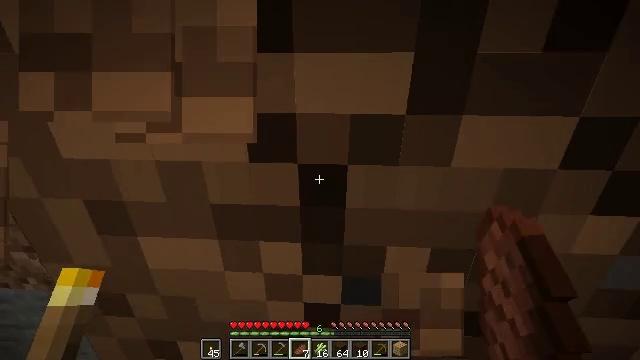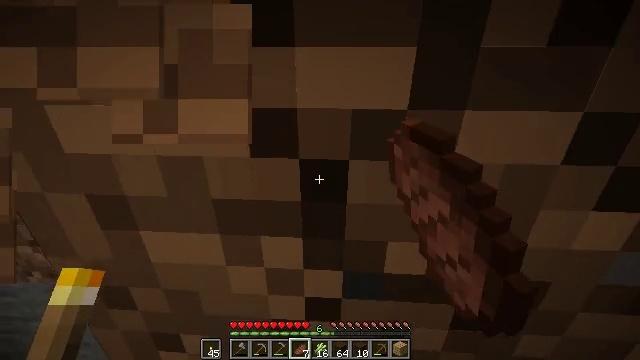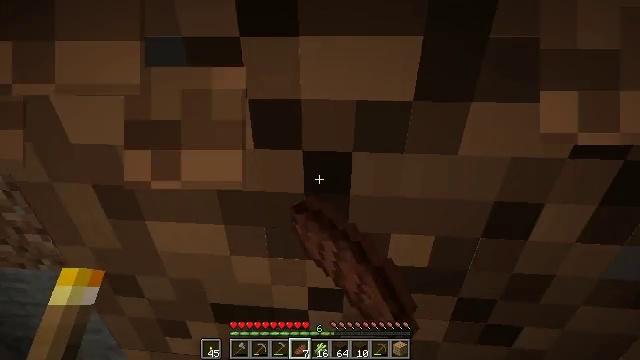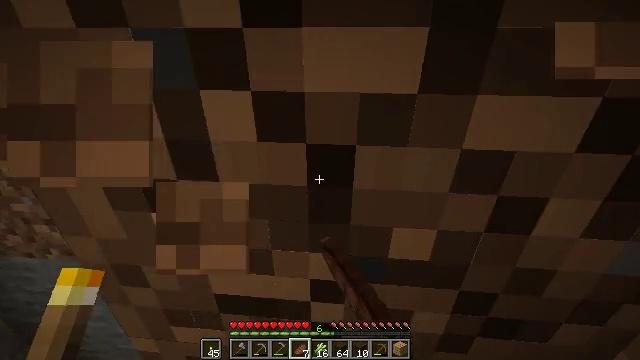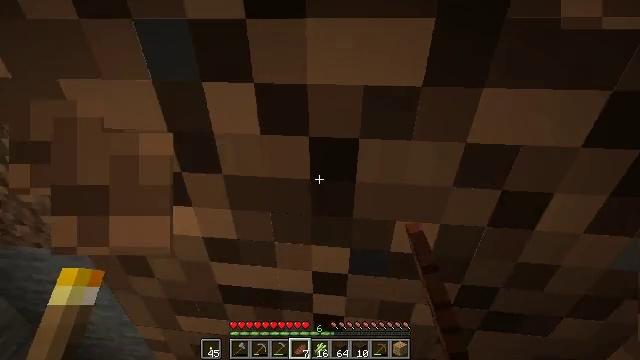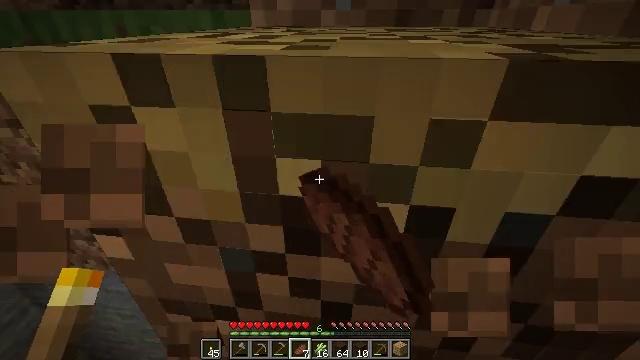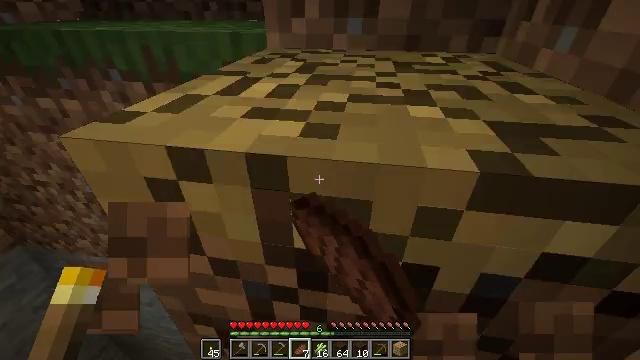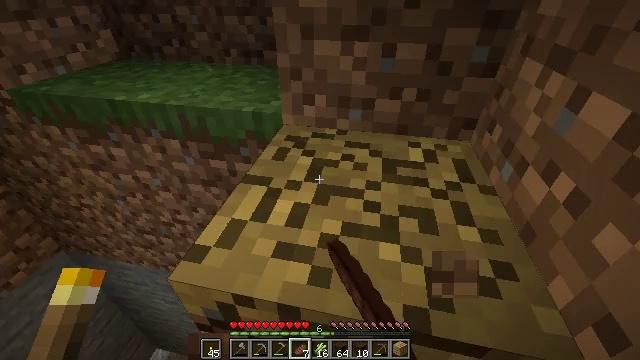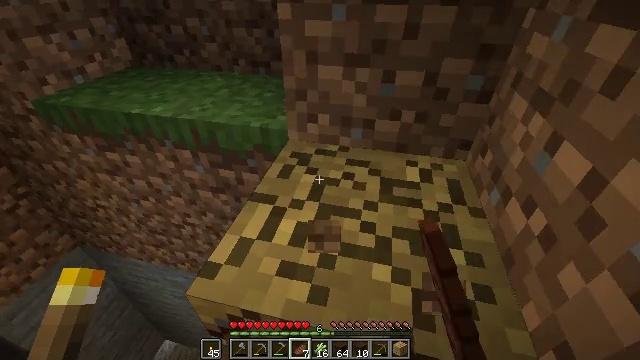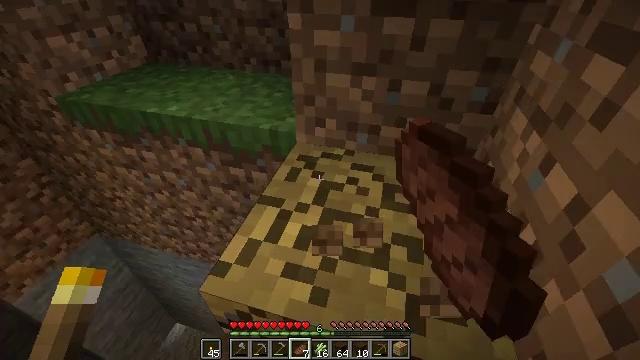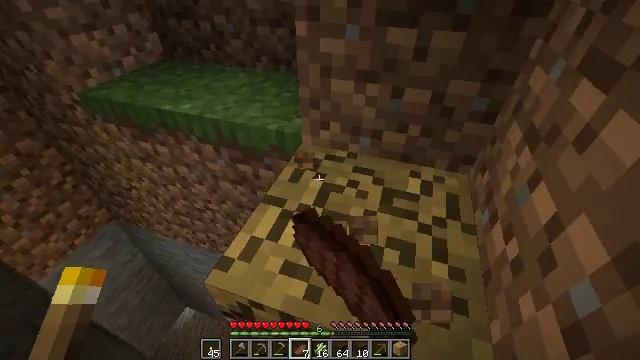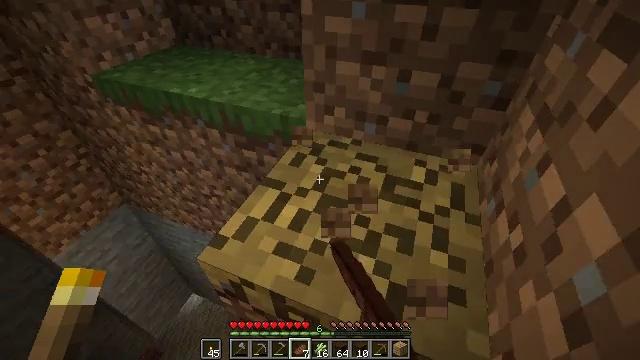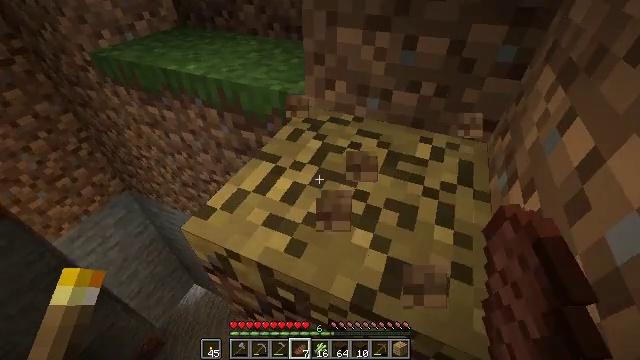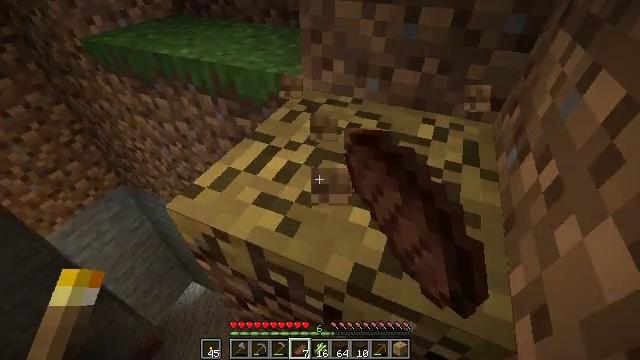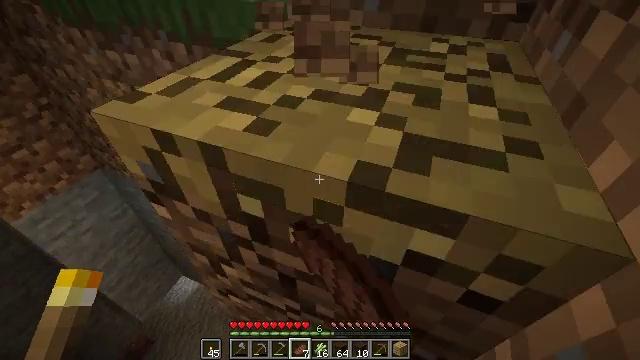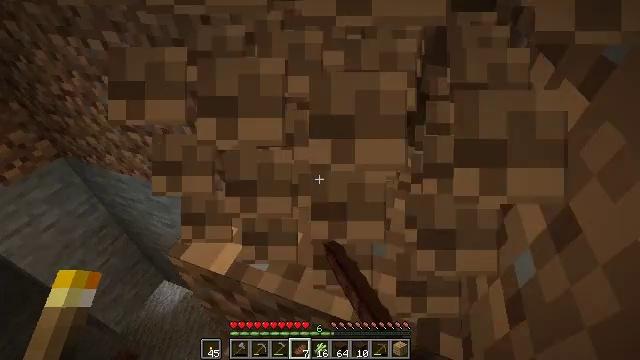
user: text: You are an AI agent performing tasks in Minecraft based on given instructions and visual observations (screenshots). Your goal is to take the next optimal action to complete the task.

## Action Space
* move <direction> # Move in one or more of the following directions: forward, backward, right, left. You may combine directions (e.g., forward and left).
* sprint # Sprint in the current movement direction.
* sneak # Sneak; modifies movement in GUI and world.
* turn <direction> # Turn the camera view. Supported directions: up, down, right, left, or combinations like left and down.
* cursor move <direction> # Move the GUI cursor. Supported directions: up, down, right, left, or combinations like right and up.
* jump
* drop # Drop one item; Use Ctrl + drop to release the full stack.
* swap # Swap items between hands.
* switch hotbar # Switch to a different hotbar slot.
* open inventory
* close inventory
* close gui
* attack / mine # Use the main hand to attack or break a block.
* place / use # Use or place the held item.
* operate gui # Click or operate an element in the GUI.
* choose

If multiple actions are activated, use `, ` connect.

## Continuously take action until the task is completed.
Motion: motion action
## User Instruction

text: Attack the grass path to restore it to dirt.
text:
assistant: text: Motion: turn down, attack / mine
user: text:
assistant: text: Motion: turn down, attack / mine
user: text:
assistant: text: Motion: turn down, attack / mine
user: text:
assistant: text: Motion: turn down, attack / mine
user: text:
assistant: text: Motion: move forward, turn left and down, attack / mine, jump
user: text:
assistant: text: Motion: move forward and move right, turn left and down, attack / mine, jump
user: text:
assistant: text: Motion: move forward and move right, turn left and down, attack / mine, jump
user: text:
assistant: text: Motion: move forward and move right, turn left and down, attack / mine, jump
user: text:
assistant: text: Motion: move forward and move right, turn left and down, attack / mine, jump
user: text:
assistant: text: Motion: move forward and move right, turn left and down, attack / mine, jump
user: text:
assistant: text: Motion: move forward and move right, turn left, attack / mine
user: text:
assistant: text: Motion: move forward and move right, turn left, attack / mine
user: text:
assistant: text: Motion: move forward and move right, attack / mine
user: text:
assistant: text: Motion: move right, turn right, attack / mine
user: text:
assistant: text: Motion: turn right and up, attack / mine
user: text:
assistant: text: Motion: turn up, attack / mine
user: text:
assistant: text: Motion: turn left and up, attack / mine
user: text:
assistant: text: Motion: turn left and up, attack / mine
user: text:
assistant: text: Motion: attack / mine
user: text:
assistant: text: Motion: attack / mine
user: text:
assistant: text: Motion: turn left and up, attack / mine
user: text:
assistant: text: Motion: attack / mine, jump